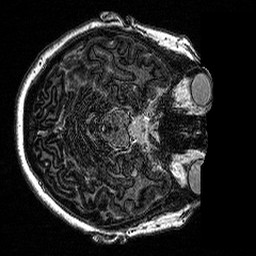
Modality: MP2RAGE
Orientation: axial
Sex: female
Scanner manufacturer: siemens
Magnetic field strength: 3 T
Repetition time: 5 s
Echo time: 0.00292 s